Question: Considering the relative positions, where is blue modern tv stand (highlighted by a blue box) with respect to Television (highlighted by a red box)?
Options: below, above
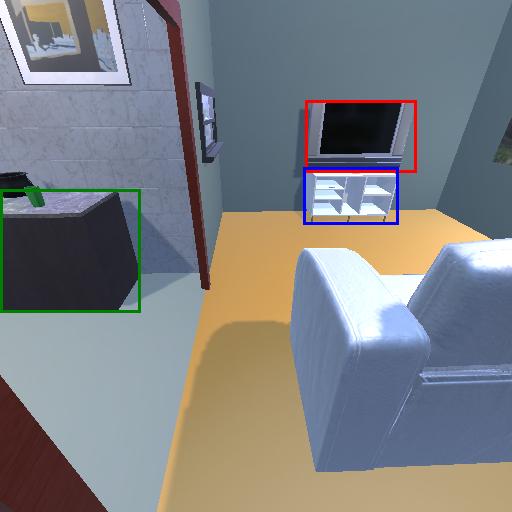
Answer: below